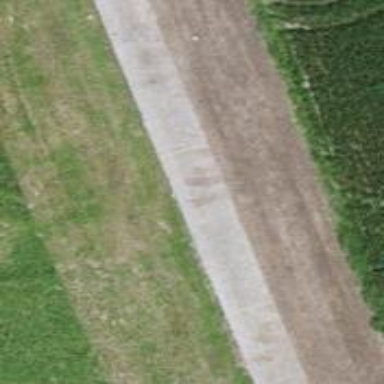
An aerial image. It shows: Track with grade1 tracktype.